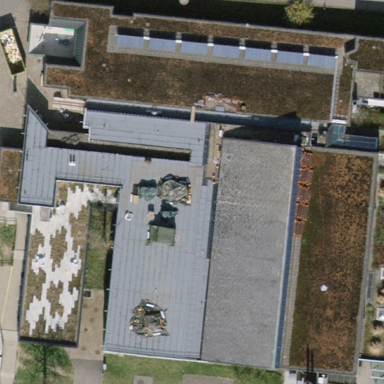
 housing sports centre dedicated to swimming."